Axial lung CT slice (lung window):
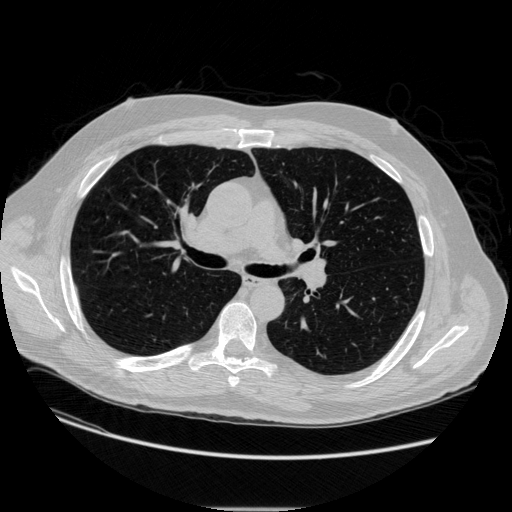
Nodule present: no